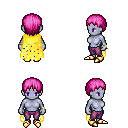
a pixel art fantasy rpg character, female body template, dark elf, purple skin, yellow tattered cape, magenta pants, pink plain hairstyle, bracelets, gold boots, four views (front, back, left, right), 2x2 character sprite sheet, small pixel art, hard edges, no anti-aliasing